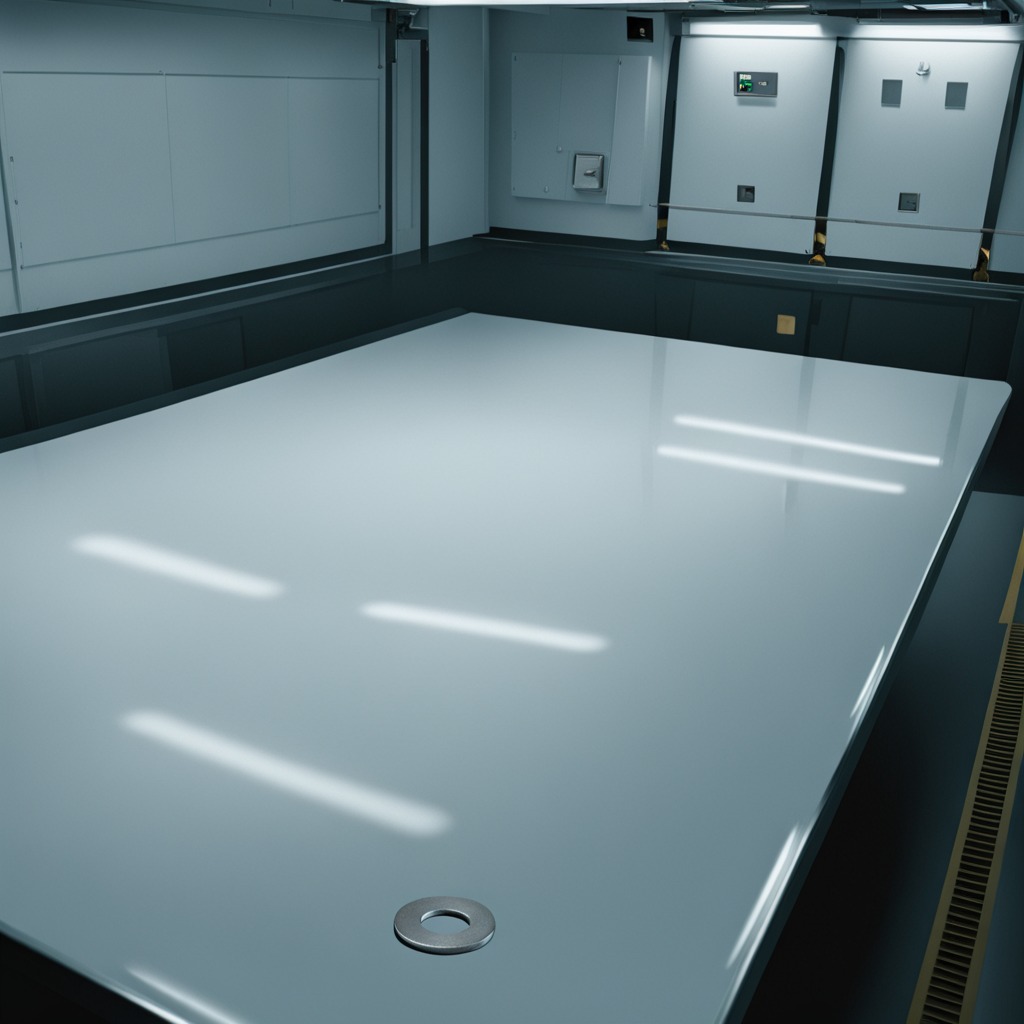
A flat metal washer is lying on the table.